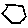
Label: hexagon